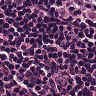
Metastatic tissue present: no